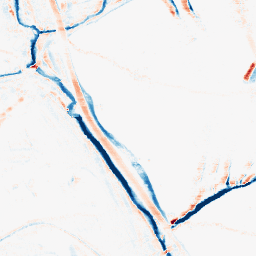
Category: morphological
Decomposition family: morphological_rect
Decomposition parameters: operation: average
width: 10
height: 5
Upsampling method: regularized
Upsampling parameters: scale: 4
lambda_reg: 0.01
Upsampling scale: 4